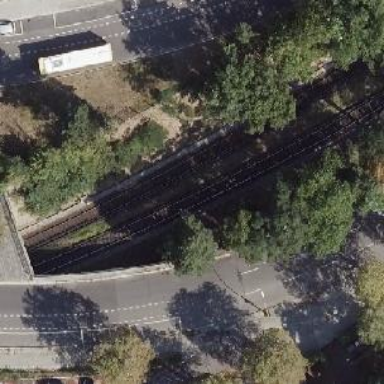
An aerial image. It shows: Electrified rail with power source at the top.